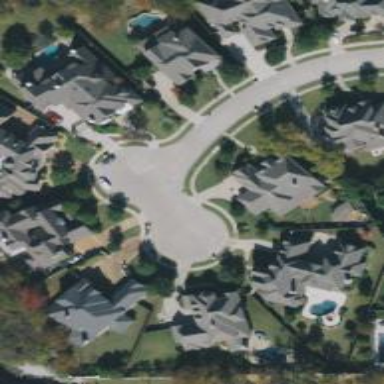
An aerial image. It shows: Circle designated as turning point on the road.